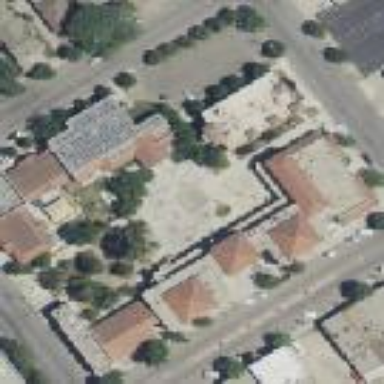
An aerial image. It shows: Community center building.